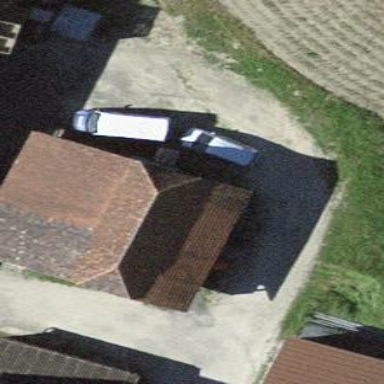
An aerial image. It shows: Barn.